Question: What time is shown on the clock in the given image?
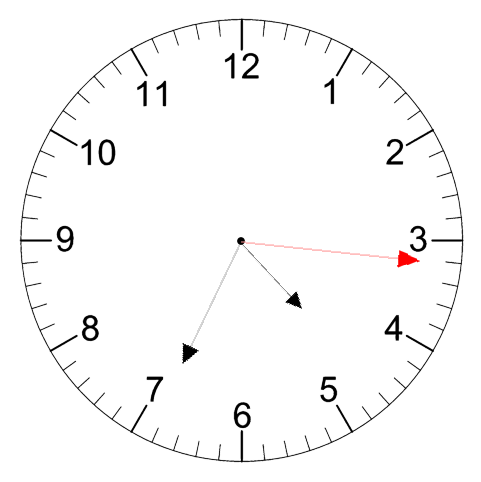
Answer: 04:34:16